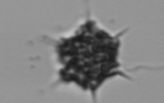
Label: Dictyocha